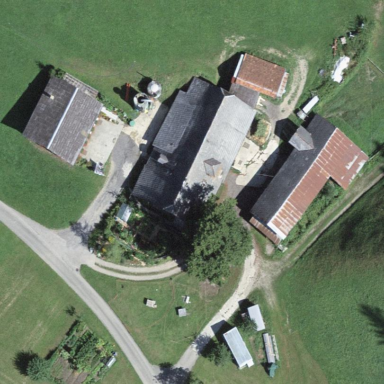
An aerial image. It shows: Farmyard area.